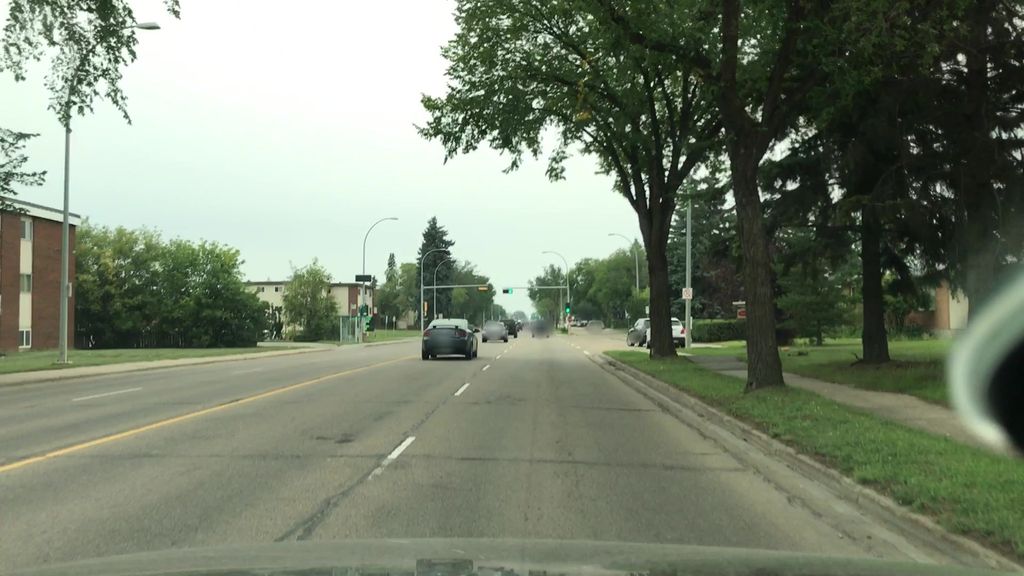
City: edmonton